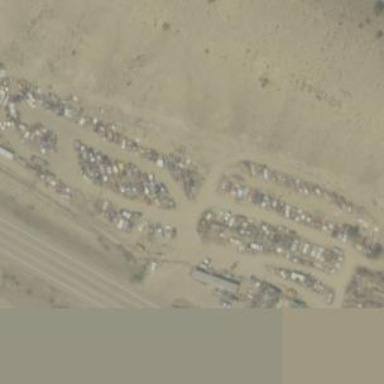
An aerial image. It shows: Scrap yard situated in industrial area.